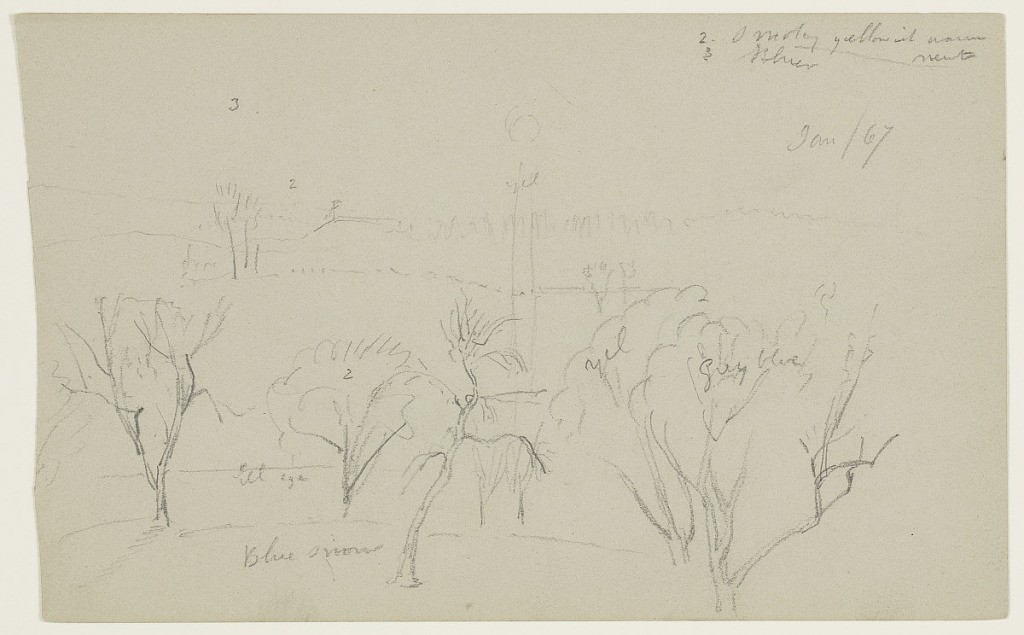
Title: Winter Landscape with Barren Trees, Hudson, New York
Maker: Frederic Edwin Church, American, 1826–1900
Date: January 1867
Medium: Graphite on gray wove paper
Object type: Drawing
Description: Landscape sketch showing a nocturnal winter scene of barren trees on a rolling landscape on or near the artist's property in Hudson, New York. At least five leafless trees are visible across the snow-covered terrain in the foreground. In the middle distance, two succeeding ridges of hills are shown partially and fully covered in trees. Above, the full moon shines a vertical column of light down over the landscape below.